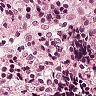
Metastatic tissue present: no